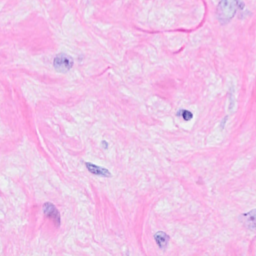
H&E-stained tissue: Breast